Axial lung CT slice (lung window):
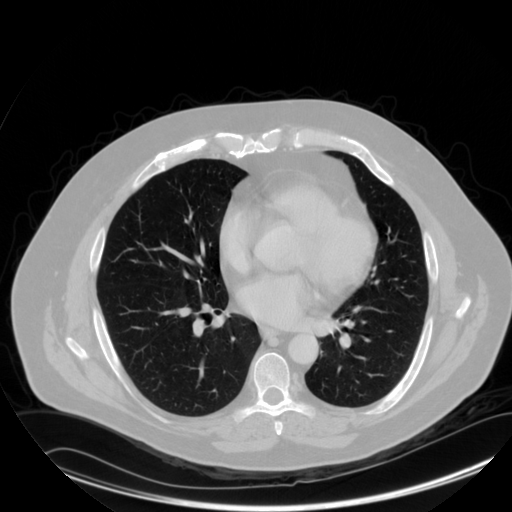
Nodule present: no